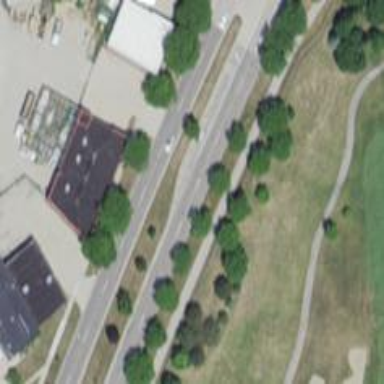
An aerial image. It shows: Secondary road with separate sidewalk.